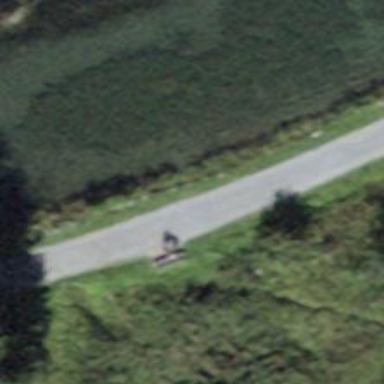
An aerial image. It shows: Brown bench.